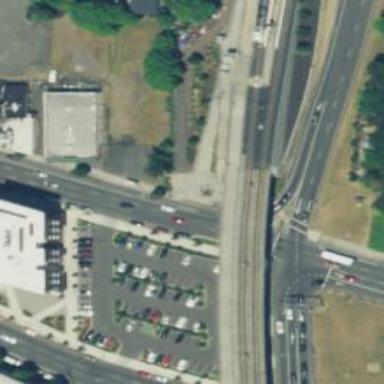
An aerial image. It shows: Light rail electrified with contact line.